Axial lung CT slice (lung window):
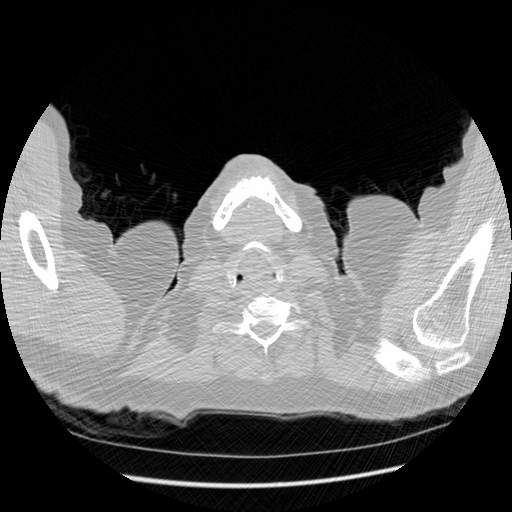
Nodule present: no